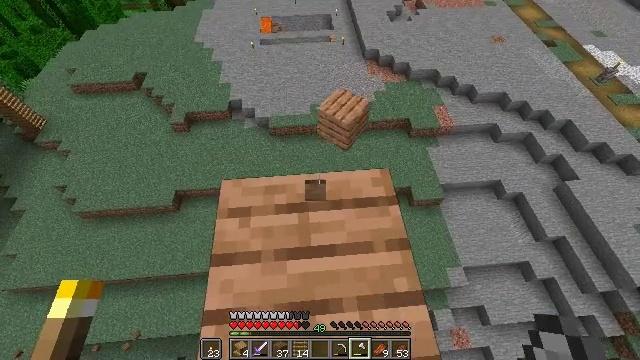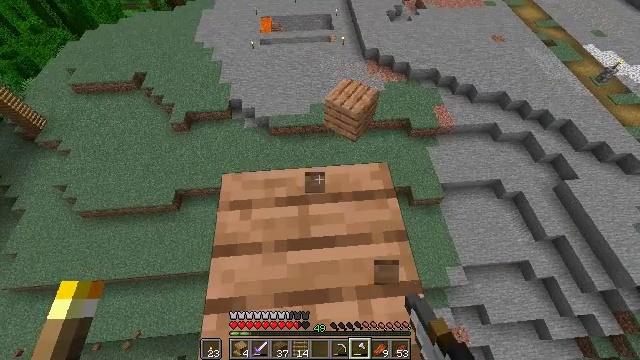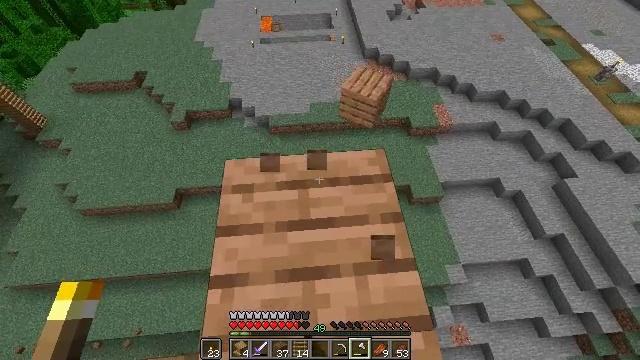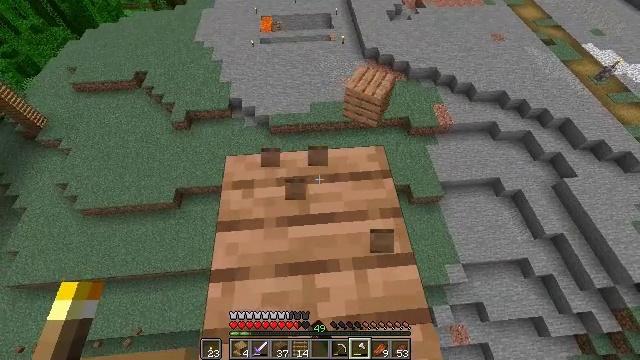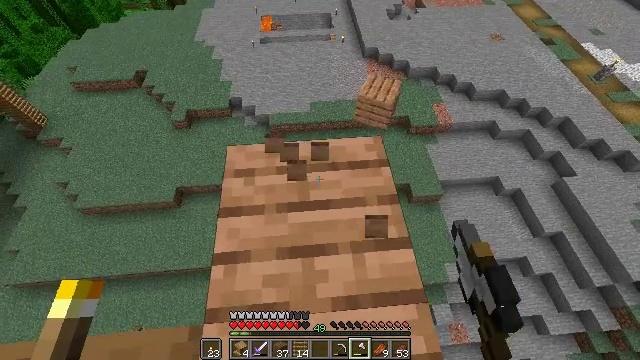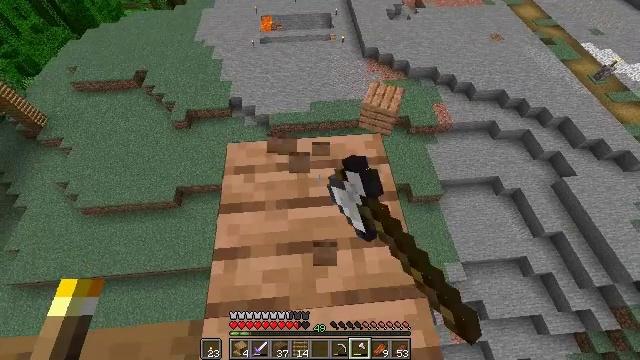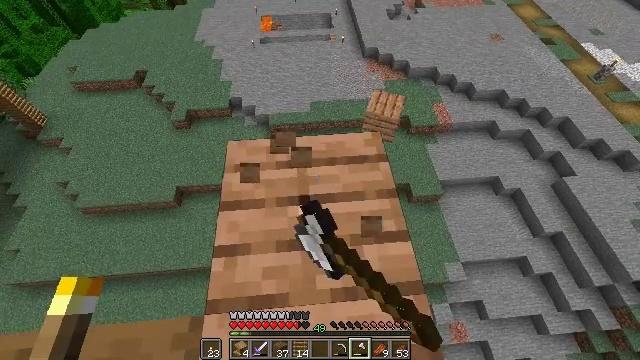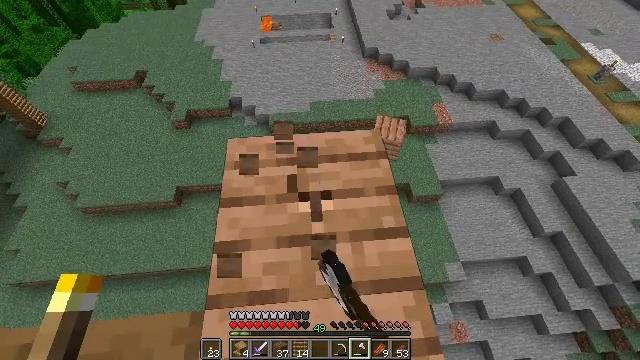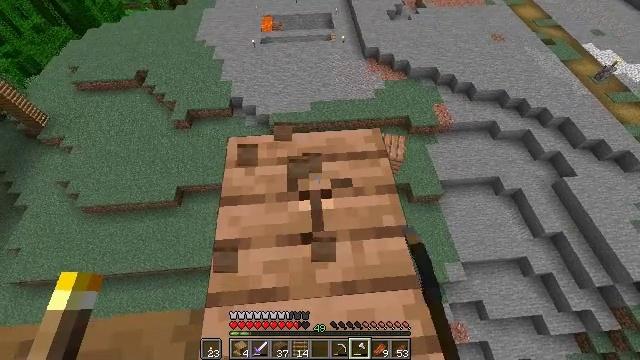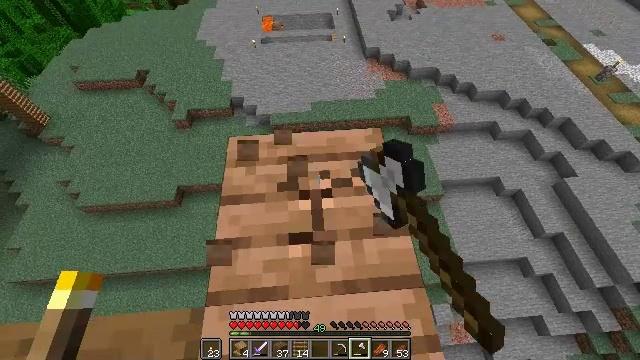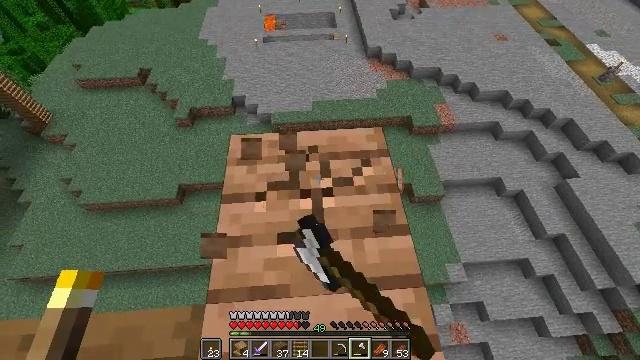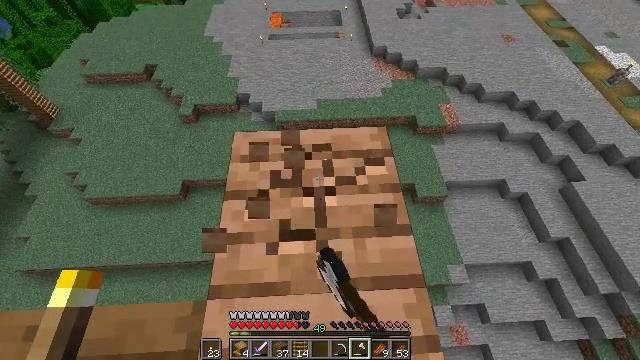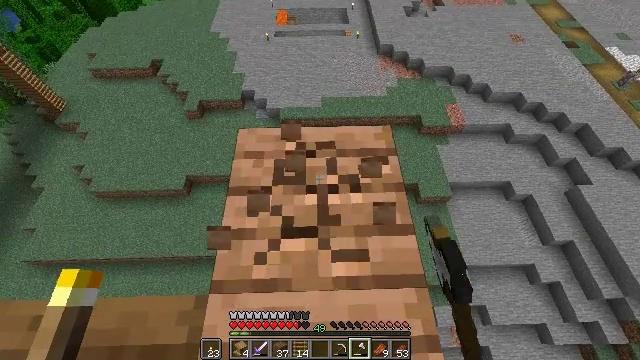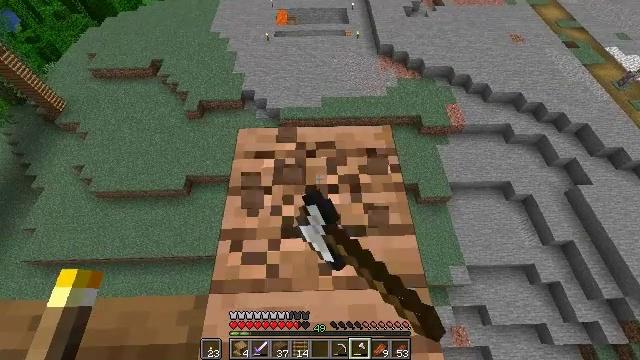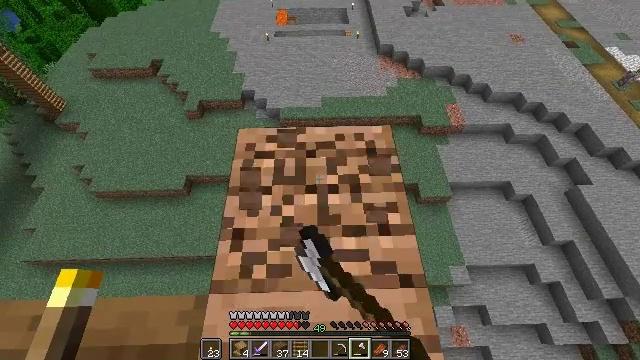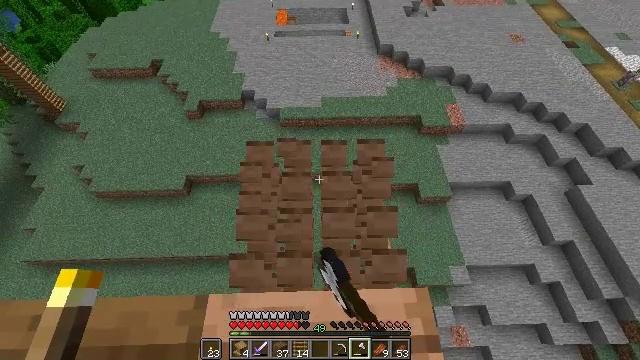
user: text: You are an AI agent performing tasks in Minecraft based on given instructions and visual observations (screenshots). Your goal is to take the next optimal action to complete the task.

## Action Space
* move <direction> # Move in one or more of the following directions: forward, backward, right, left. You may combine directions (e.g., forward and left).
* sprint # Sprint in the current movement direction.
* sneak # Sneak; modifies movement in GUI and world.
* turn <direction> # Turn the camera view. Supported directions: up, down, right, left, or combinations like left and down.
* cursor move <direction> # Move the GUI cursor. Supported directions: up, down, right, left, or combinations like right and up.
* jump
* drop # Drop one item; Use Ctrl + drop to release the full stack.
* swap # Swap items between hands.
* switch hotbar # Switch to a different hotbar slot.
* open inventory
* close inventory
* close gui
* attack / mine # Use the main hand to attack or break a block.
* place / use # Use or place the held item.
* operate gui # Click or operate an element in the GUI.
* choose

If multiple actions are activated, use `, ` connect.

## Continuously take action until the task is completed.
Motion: motion action
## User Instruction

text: Break the jungle planks to recycle them.
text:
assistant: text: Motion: move back, sneak, attack / mine
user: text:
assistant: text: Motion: move back, sneak, attack / mine
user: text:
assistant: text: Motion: move back, sneak, attack / mine
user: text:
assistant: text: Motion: sneak, attack / mine
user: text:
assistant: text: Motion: sneak, attack / mine
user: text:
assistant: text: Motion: sneak, attack / mine
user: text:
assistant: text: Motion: sneak, attack / mine
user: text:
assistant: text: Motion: sneak, attack / mine
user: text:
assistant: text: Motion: sneak, attack / mine
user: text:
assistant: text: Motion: sneak, attack / mine
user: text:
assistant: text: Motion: sneak, turn left, attack / mine
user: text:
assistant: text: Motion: sneak, turn left, attack / mine
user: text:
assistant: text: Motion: sneak, attack / mine
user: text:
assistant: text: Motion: sneak, attack / mine
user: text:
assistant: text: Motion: sneak, attack / mine
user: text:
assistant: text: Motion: sneak, attack / mine
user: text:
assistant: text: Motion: sneak, attack / mine
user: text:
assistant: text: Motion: sneak, attack / mine
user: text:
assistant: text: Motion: sneak, attack / mine
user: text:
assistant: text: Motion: sneak, attack / mine